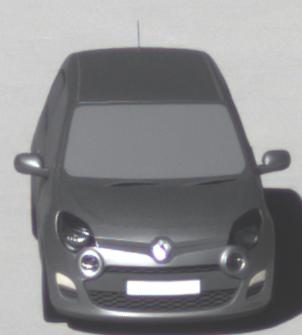
Make: Renault
Model: Twingo 1.2 LEV 16V 75
Detailed model: Twingo (II)
Model produced from: 2012/01
Model produced until: 2014/07
Doors: 3
Color: gray
Road condition: dry road
Daytime: morning or afternoon
Contrast: high contrast